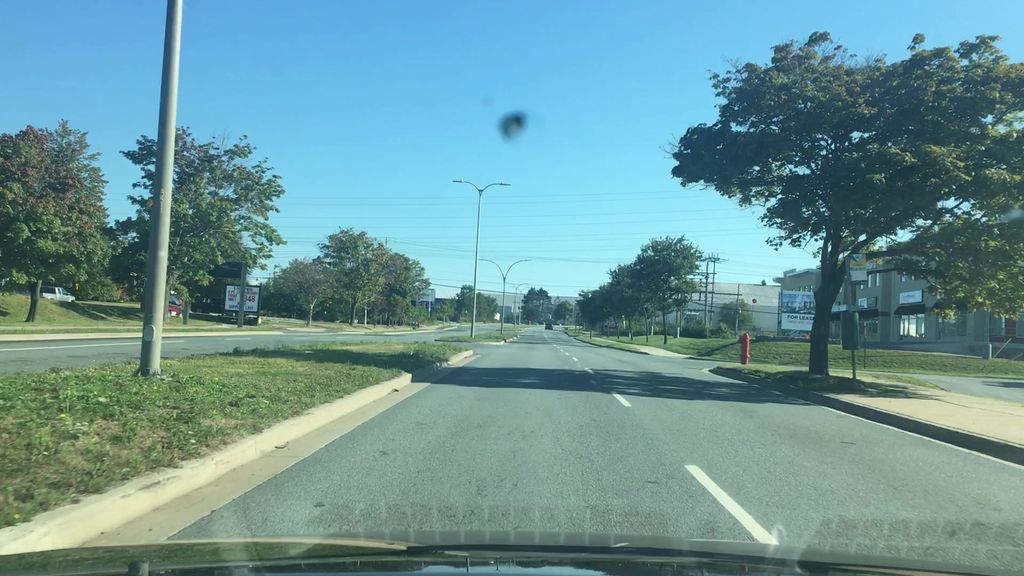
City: halifax